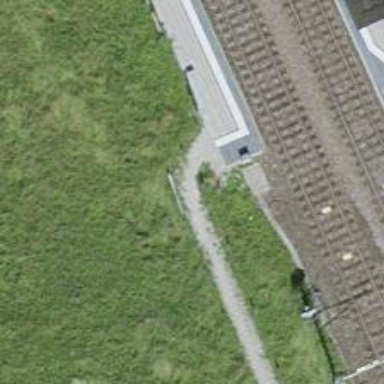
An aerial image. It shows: Impassable gravel track with grade2 tracktype.